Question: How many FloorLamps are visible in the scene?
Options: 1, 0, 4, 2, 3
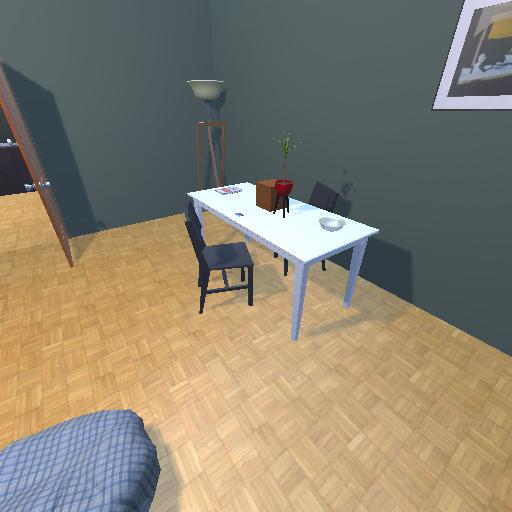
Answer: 1